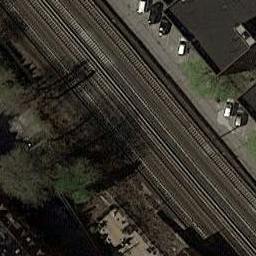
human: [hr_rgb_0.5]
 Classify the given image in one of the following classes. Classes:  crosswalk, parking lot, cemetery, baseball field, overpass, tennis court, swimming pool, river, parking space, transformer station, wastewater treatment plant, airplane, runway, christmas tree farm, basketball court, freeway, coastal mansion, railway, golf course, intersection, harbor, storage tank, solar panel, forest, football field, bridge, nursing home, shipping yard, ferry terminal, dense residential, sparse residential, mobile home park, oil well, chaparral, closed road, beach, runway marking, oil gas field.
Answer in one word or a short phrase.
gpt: railway